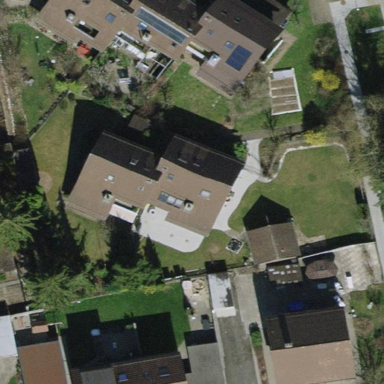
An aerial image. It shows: Building with tiled roof.